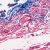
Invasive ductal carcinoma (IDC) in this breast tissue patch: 0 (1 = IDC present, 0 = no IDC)